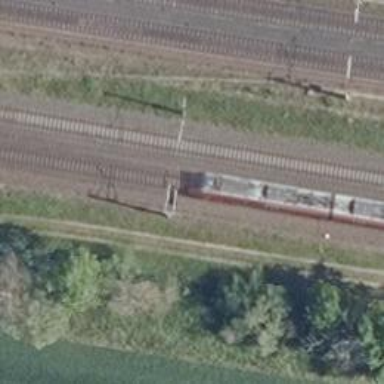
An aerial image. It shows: Milestone along the railway with catenary mast.